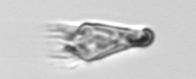
Label: Paratontonia_gracillima